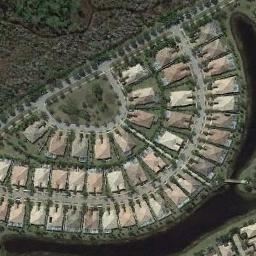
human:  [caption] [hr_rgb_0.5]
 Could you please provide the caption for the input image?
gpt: A dense residential area with lots of houses of the same style is between the lake and the vacant lot .

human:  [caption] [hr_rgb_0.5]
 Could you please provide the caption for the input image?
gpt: There is a green space in the middle of the house .

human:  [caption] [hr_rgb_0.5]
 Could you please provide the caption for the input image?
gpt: There are many roads and densely arranged houses of different sizes and shapes, As well as trees and large lawns in the island-like settlements surrounded by the lake .

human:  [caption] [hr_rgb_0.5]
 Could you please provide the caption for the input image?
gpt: The dense residential is on the grass next to the lake and some trees .

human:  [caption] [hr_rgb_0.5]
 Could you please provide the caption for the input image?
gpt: There are many brown buildings arranged neatly on dense residential area .